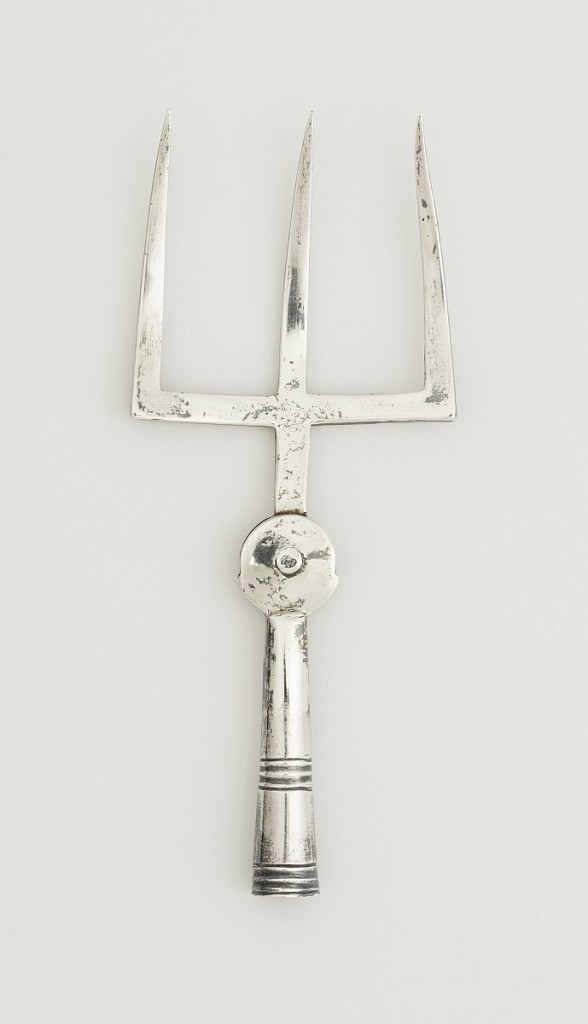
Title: Toasting Fork with Pivoting Head
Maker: Robert Stocker
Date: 1886
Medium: silver
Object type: fork
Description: Three-tine square fork pivots horizontally on a tubular sleeve chased with two rounded bands.